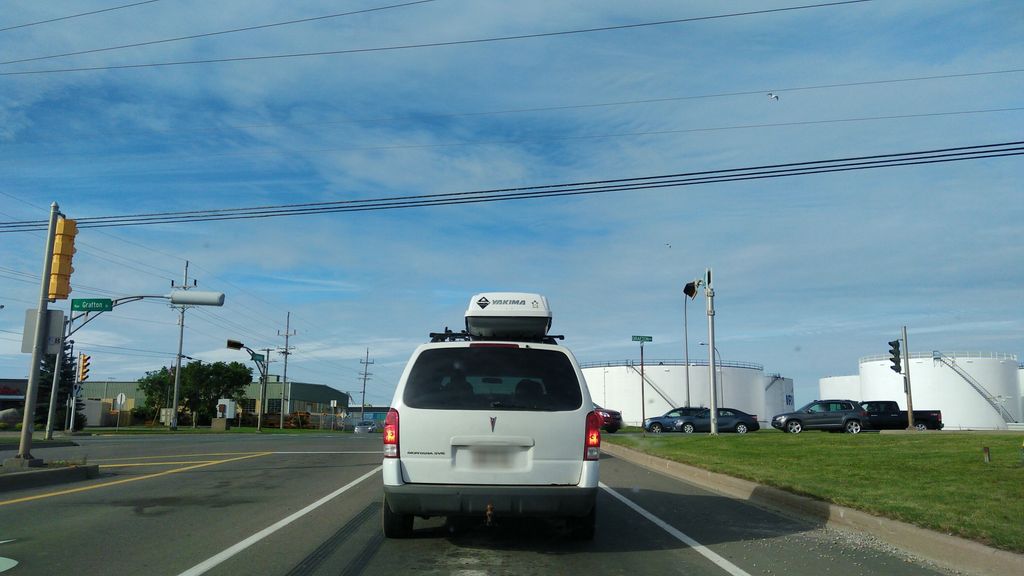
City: charlottetown